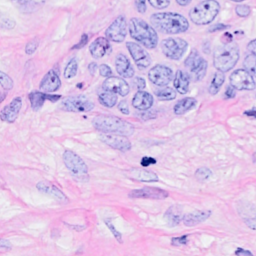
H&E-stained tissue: Breast